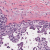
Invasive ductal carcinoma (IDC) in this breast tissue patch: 0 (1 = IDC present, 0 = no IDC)